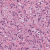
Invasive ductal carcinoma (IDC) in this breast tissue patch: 1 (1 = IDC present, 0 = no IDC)